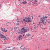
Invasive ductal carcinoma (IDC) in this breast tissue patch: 0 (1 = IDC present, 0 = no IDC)